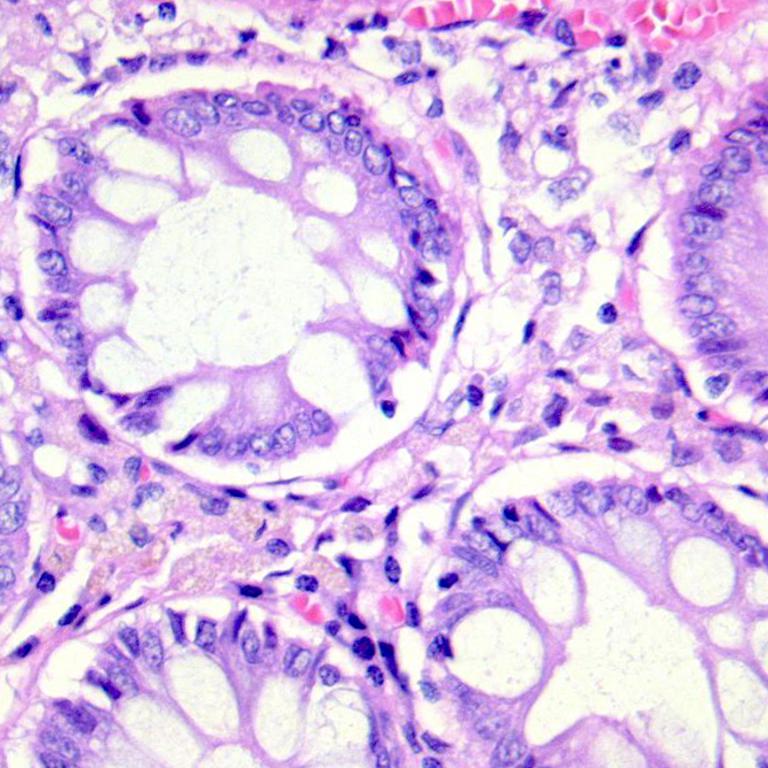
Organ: colon
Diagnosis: benign